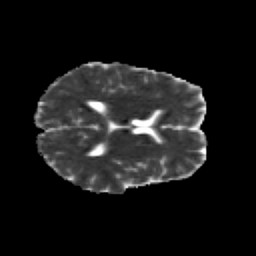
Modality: MD
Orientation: axial
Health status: healthy
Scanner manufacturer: siemens
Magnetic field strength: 3 T
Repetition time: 12 s
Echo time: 0.092 s